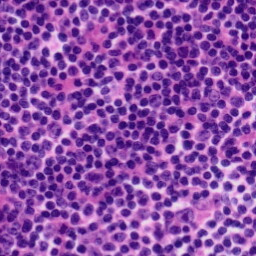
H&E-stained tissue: Tonsil